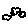
Label: cloud